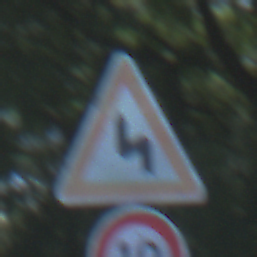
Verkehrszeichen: DoppelkurveZunaechstLinks
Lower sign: Geschwindigkeit10
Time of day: Midday
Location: Outdoor (Nature)
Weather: Clear
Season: Summer
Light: Natural